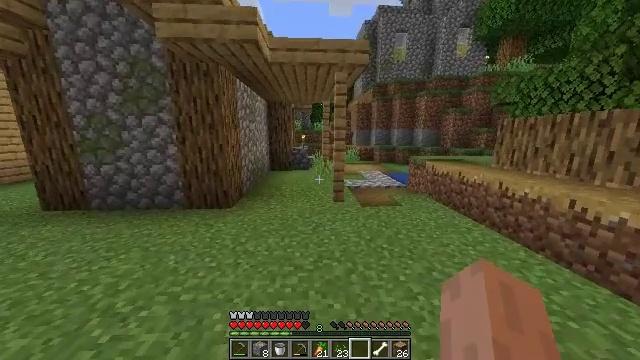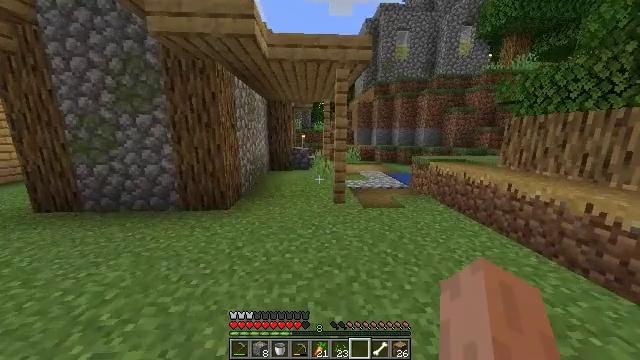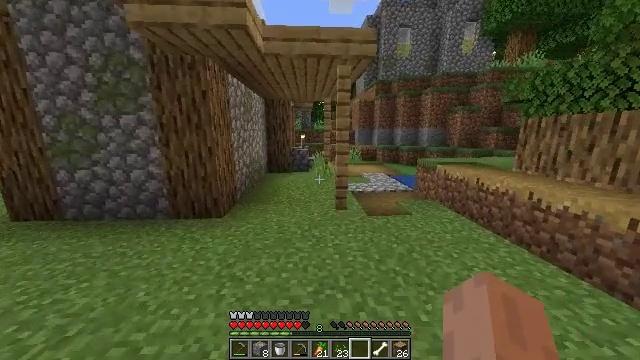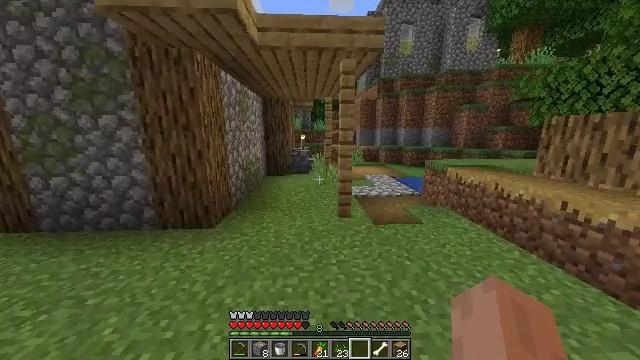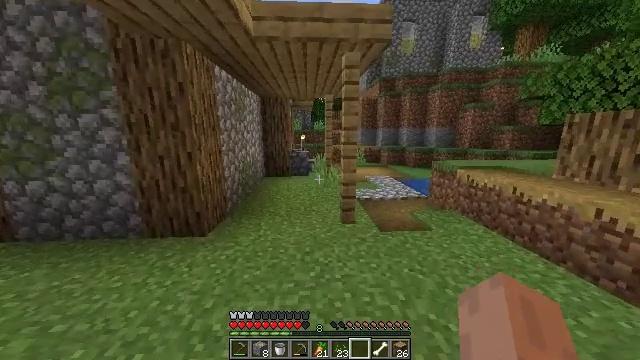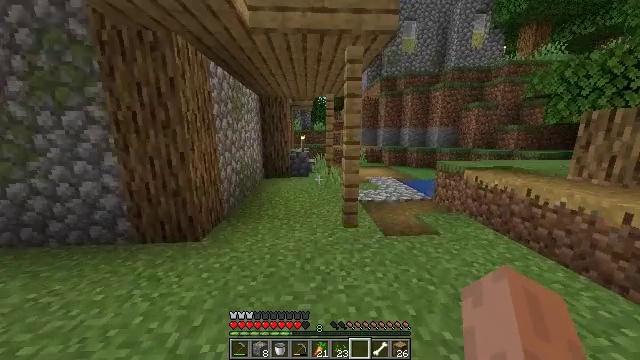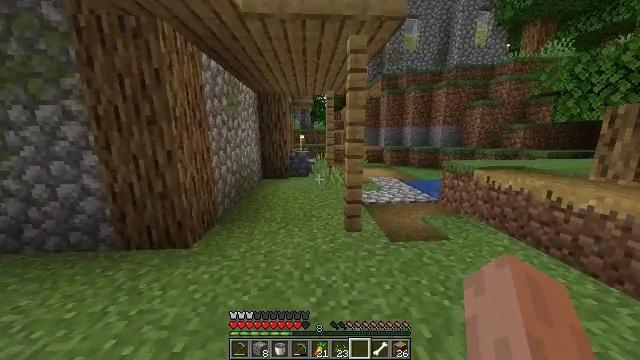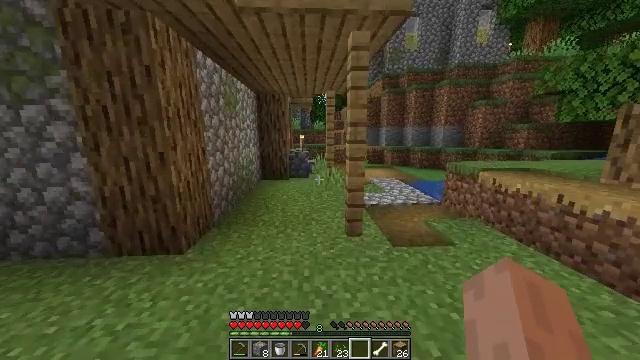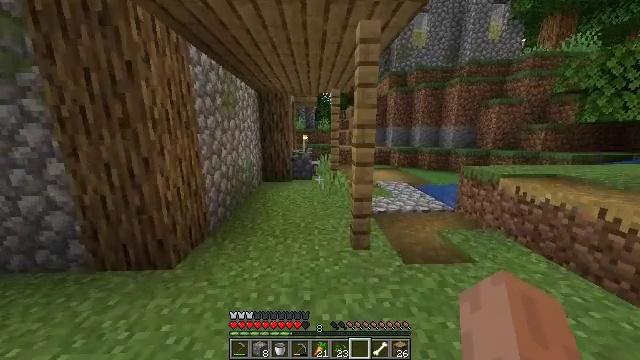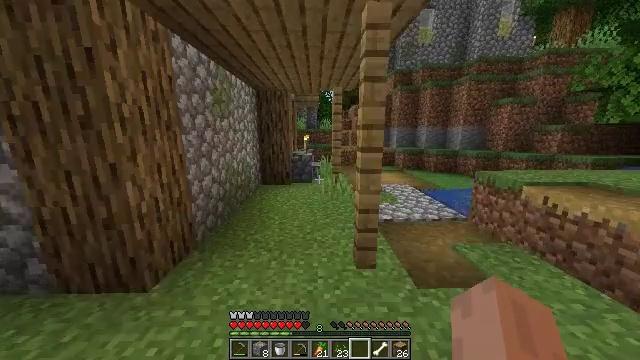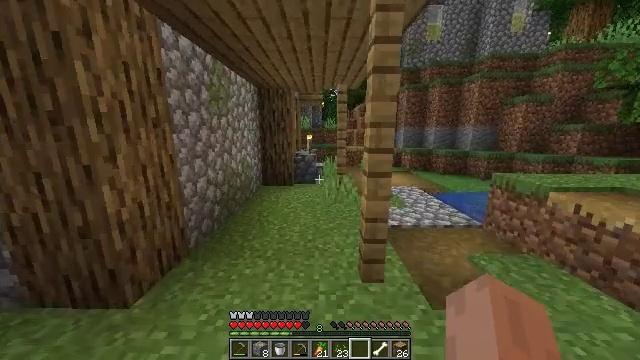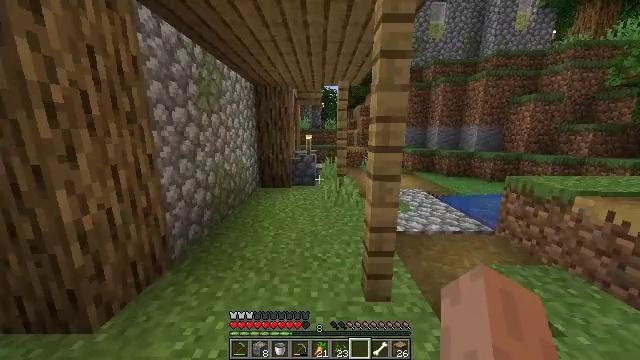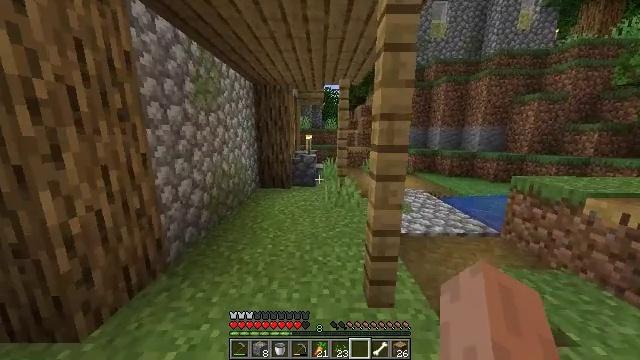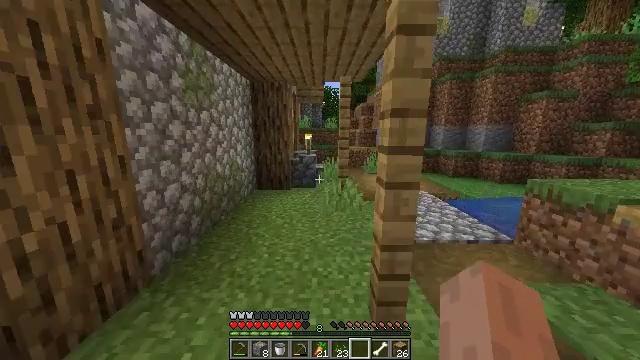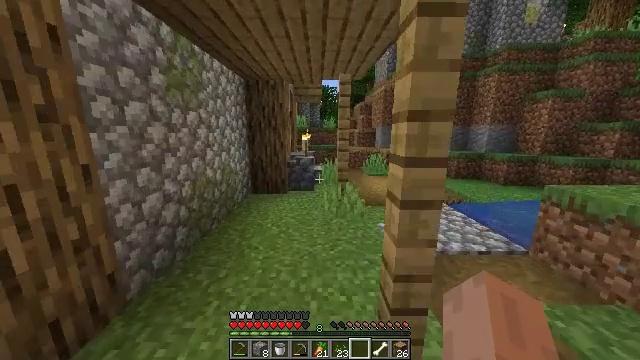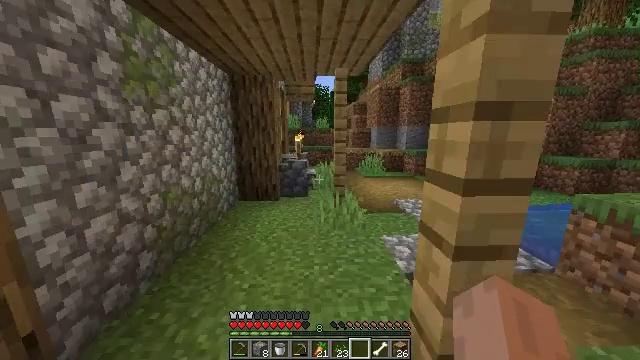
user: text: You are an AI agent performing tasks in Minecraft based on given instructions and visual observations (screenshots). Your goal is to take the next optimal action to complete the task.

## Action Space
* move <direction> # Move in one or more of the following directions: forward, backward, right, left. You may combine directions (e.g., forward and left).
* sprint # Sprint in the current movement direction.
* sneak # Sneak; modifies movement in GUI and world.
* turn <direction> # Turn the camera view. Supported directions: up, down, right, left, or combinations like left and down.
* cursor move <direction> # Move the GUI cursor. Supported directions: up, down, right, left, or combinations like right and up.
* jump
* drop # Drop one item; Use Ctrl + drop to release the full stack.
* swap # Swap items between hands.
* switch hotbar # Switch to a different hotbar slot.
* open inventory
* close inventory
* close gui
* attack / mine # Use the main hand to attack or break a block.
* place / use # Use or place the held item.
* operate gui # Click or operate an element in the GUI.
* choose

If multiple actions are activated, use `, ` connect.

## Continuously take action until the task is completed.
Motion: motion action
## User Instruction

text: Mine the bookshelf to gather resources.
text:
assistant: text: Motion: move forward, sprint
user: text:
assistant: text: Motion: move forward, sprint
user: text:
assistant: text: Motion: move forward, sprint
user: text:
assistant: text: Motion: move forward, sprint
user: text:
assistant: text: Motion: move forward, sprint
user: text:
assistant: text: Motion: move forward, sprint
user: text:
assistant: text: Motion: move forward, sprint
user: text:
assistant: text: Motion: move forward, sprint, turn left
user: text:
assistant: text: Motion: move forward, sprint
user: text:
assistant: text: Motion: move forward, sprint, turn left
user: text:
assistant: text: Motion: move forward, sprint
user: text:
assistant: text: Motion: move forward, sprint
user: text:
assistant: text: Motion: move forward, sprint
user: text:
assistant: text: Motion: move forward, sprint
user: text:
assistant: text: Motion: move forward, sprint, turn right
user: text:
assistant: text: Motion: move forward, sprint
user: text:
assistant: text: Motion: move forward, sprint
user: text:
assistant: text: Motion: move forward, sprint
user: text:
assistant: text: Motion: move forward, sprint, turn right
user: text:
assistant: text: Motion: move forward, sprint, turn right
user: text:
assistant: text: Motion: move forward, sprint, turn right
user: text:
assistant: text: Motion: move forward, sprint, turn right
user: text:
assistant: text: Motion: move forward, sprint, turn right
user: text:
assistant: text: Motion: move forward, sprint
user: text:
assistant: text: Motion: move forward, sprint
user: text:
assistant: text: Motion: move forward, sprint
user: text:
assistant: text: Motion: move forward, sprint, turn right
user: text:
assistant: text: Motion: move forward, sprint, turn right
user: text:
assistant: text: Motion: move forward, sprint, turn right
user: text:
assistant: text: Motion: move forward, sprint